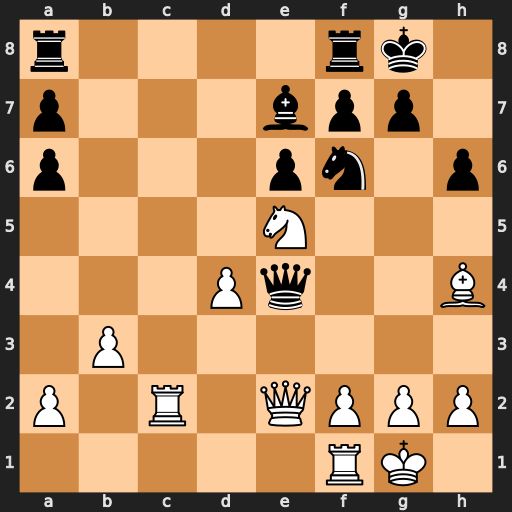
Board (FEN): r4rk1/p3bpp1/p3pn1p/4N3/3Pq2B/1P6/P1R1QPPP/5RK1
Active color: w
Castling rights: -
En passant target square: -
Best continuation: Qxe4 Nxe4 Bxe7